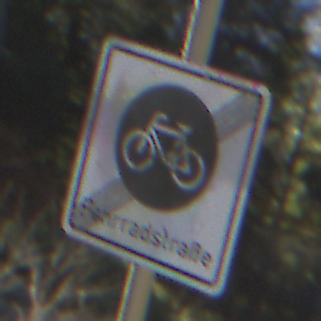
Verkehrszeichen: EndeFahrradstrasse
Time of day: MorningAfternoon
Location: Outdoor (Nature)
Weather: Clear
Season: Winter
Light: Natural